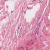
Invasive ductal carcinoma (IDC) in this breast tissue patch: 0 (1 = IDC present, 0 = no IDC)